Question: I am trying to fix my Netbeans IDE to compile C / C++ programs, but I get the following error:
'''
"/D/MinGW/msys/1.0/bin/make.exe" -f nbproject/Makefile-Debug.mk QMAKE= SUBPROJECTS= .build-conf
make.exe[1]: Entering directory '/c/Users/MOTIVECODEX/Documents/NetBeansProjects/make'
"/D/MinGW/msys/1.0/bin/make.exe" -f nbproject/Makefile-Debug.mk dist/Debug/MinGW_TDM-Windows/make.exe
make.exe[2]: Entering directory '/c/Users/MOTIVECODEX/Documents/NetBeansProjects/make'
mkdir -p build/Debug/MinGW_TDM-Windows
make.exe[2]: mkdir: Command not found
make.exe[2]: *** [build/Debug/MinGW_TDM-Windows/main.o] Error 127
make.exe[2]: Leaving directory '/c/Users/MOTIVECODEX/Documents/NetBeansProjects/make'
make.exe[1]: *** [.build-conf] Error 2
make.exe[1]: Leaving directory '/c/Users/MOTIVECODEX/Documents/NetBeansProjects/make'
make.exe": *** [.build-impl] Error 2
BUILD FAILED (exit value 2, total time: 1s)
'''
I have added these to my windows user variables path and also system variables path:
'''
D:\MinGWin; D:\MinGW\msys.0in; D:\MinGW\mingw32in;
'''
But still getting this error.
I am using MinGW with MSYS with Netbeans IDE 7.4. Windows 7 64 bit.
I have reinstalled both MinGW MSYS and Netbeans IDE 7.4. NetBeans IDE 7.4 has C / C++ installed.
Paths in Netbeans:

---
> I know this is a duplicate, but those "solutions" did not work, so
spare me the trouble of marking this as duplicate.
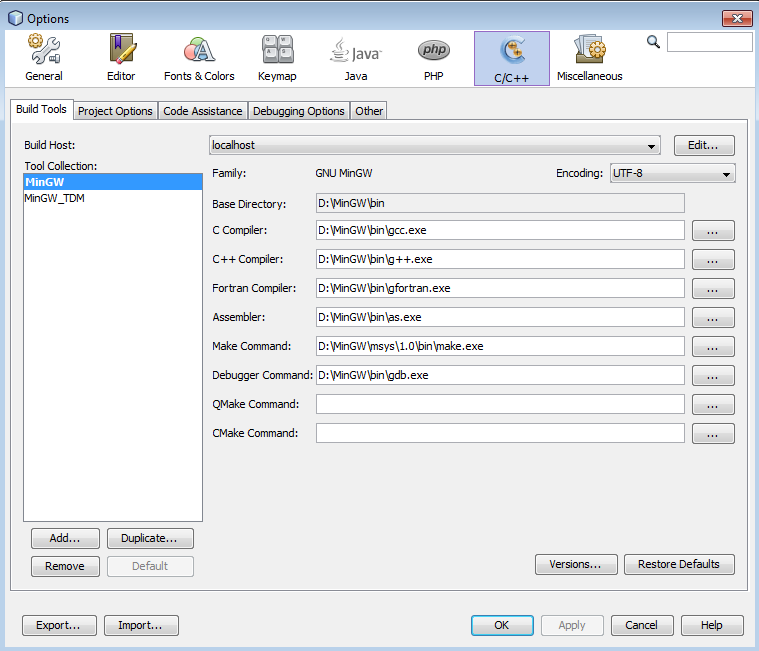
Answer: Solution to my problem: Remove MinGW and ALL of it's components, and also remove the folder x:\MinGW. Then install Cygwin, choose the packages you need, tutorial can be found on <URL> or YouTube about which packages you need. Then add x:\cygwin to your system path, in my case D:\cygwin64 and reopen Netbeans, go to tools -> options -> C/C++ and click on Restore Defaults. It changed everything to cygwin, in my case cygwin64, and I can build now without errors.